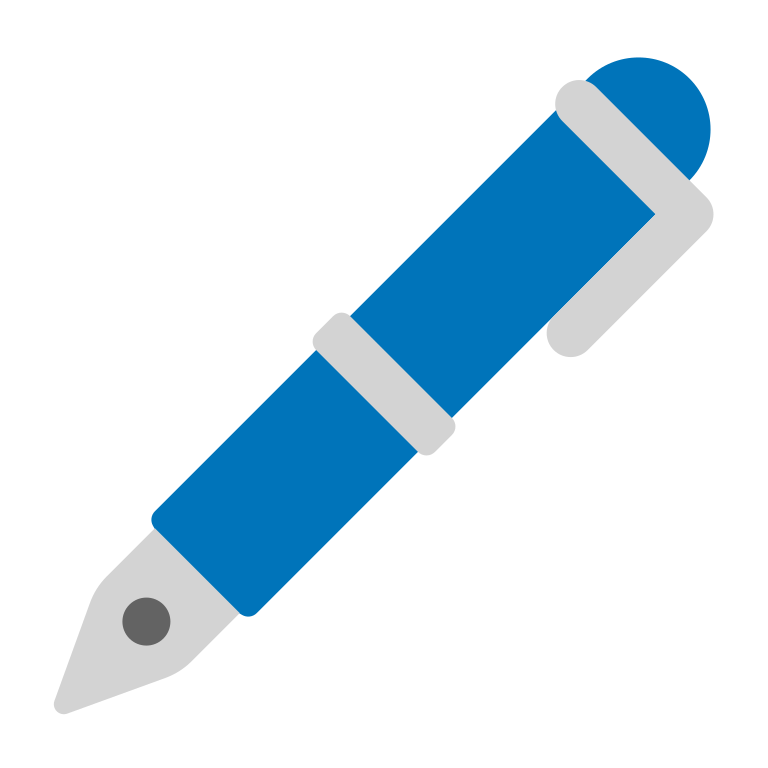
fountain pen flat